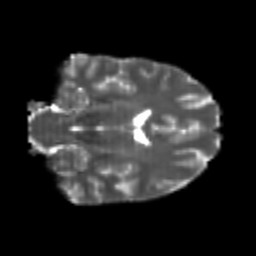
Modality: T2w
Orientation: coronal
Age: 24
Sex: female
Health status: healthy
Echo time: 0.074 s